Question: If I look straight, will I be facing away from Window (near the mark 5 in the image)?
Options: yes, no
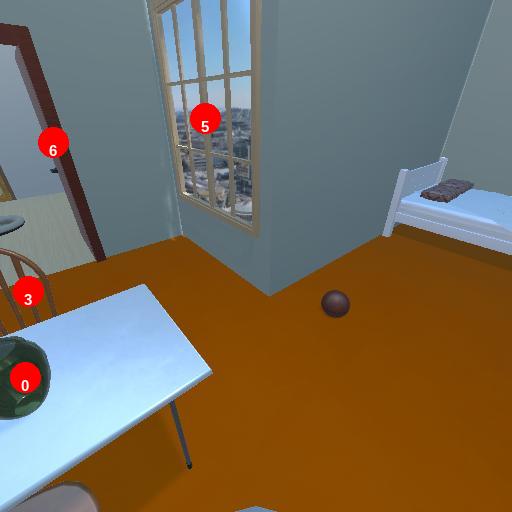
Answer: yes